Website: walmart
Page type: account-selection
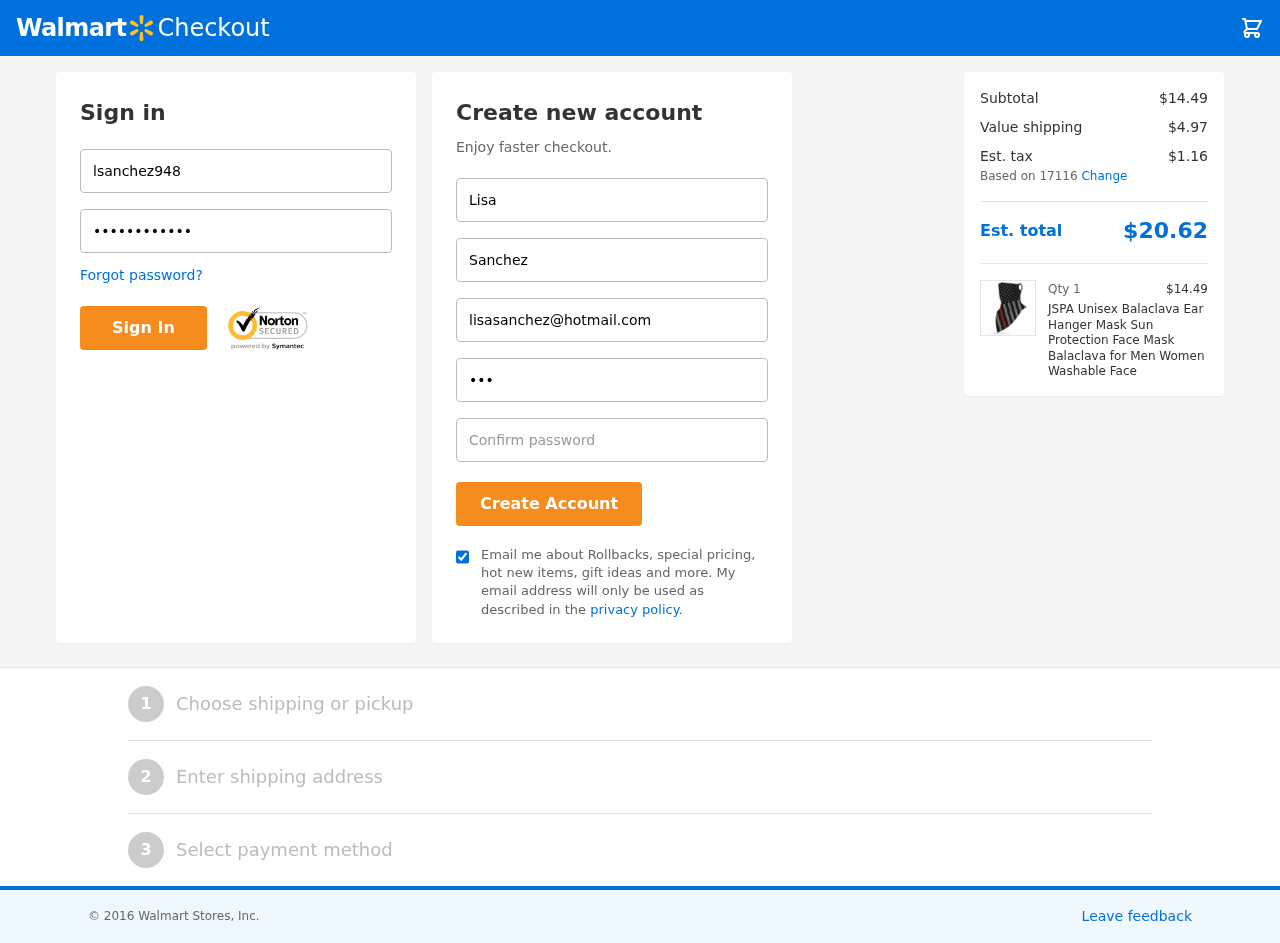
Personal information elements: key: PII_EMAIL
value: lisasanchez@hotmail.com
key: PII_FIRSTNAME
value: Lisa
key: PII_LASTNAME
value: Sanchez
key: PII_LOGIN_USERNAME
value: lsanchez948
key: PII_POSTCODE
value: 17116
Product elements: key: PRODUCT1_NAME
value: JSPA Unisex Balaclava Ear Hanger Mask Sun Protection Face Mask Balaclava for Men Women Washable Face
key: PRODUCT1_PRICE
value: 14.49
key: PRODUCT1_QUANTITY
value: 1
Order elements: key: ORDER_SUBTOTAL
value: $14.49
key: ORDER_SHIPPING_COST
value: $4.97
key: ORDER_TAX
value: $1.16
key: ORDER_TOTAL
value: $20.62